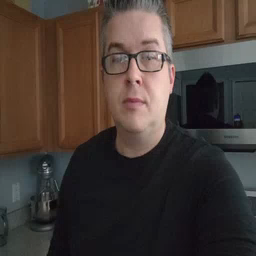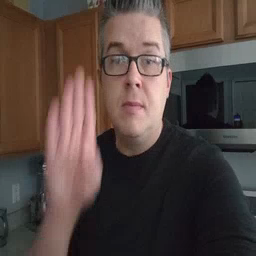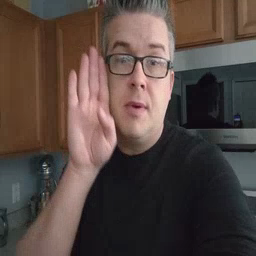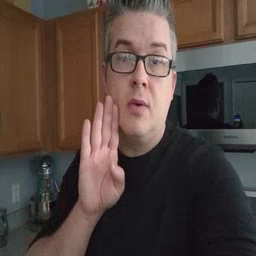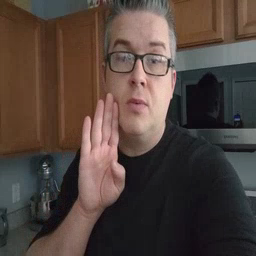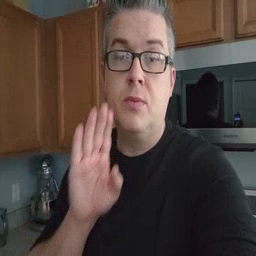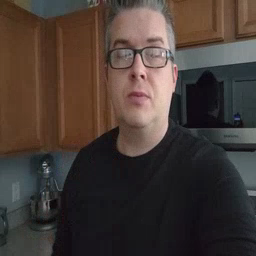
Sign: brown